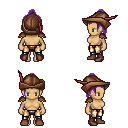
a pixel art fantasy rpg character, female body template, human, tanned skin, leather shoulder armor, gold greaves, purple long topknot hairstyle, leather cap, brown shoes, four views (front, back, left, right), 2x2 character sprite sheet, small pixel art, hard edges, no anti-aliasing